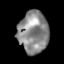
Tissue: skin
Cell type: Epithelial cells
Senescence score: 0.1572
Nuclear area (px): 1235
Mean DAPI intensity: 139.025